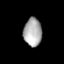
Tissue: prostate
Cell type: T cells
Senescence score: 0.1938
Nuclear area (px): 500
Mean DAPI intensity: 172.572